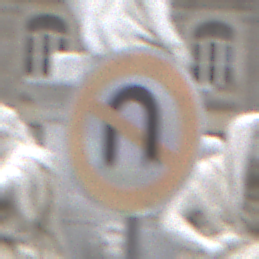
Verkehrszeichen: VerbotWenden
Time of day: Midday
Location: Outdoor (Urban)
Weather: Overcast
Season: NotSpecified
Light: Natural